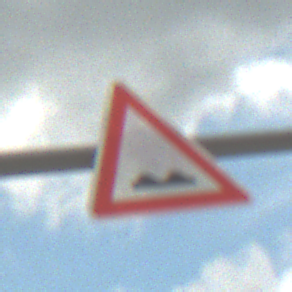
Verkehrszeichen: UnebeneFahrbahn
Umgebung: Outdoor, Suburban
Tageszeit: MorningAfternoon
Wetter: PartlyCloudy
Licht: Natural
Jahreszeit: NotSpecified
Kontrast: LowContrast